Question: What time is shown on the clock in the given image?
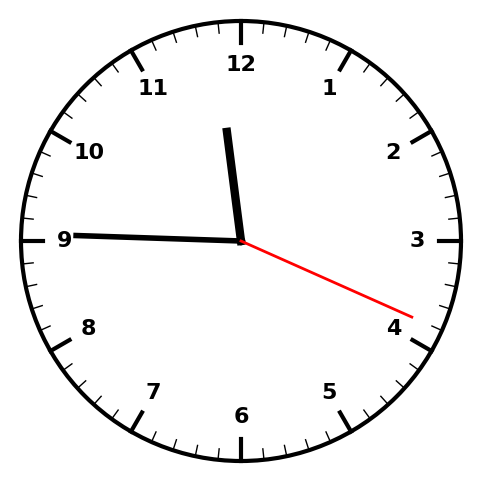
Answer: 11:45:19